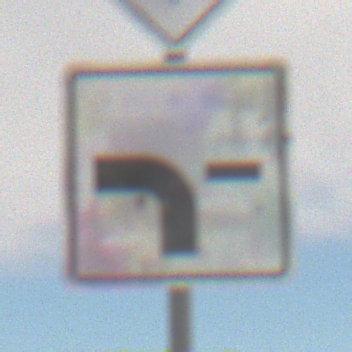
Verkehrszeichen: VerlaufVorfahrtsstrasse6
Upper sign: Vorfahrtsstrasse
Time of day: MorningAfternoon
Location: Outdoor (Nature)
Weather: Overcast
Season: Winter
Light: Natural